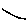
Label: line